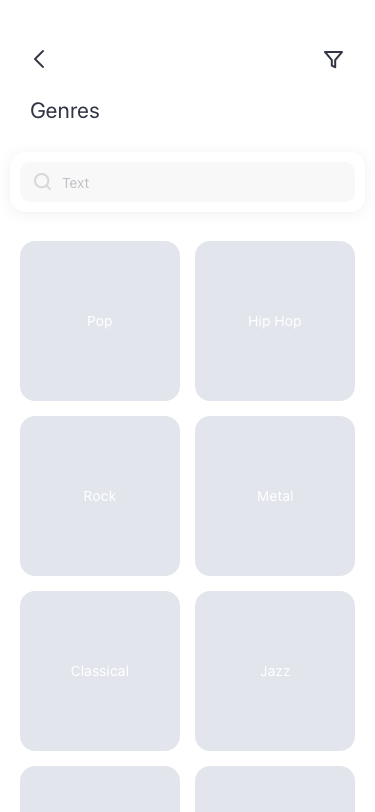
Text in this UI design:
Jazz
Classical
Metal
Rock
Hip Hop
Pop
Genres